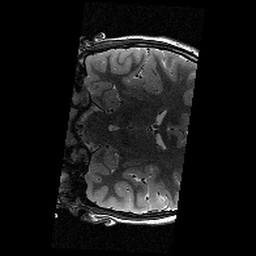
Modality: T2w
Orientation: coronal
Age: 11
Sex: male
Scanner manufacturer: siemens
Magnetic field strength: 3 T
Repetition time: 9.23 s
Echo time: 0.067 s